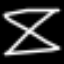
Label: hourglass